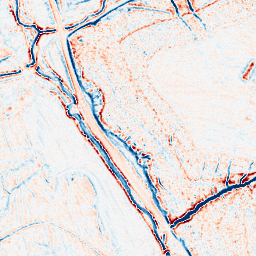
Category: edge_preserving
Decomposition family: bilateral
Decomposition parameters: d: 9
sigma_color: 75
sigma_space: 25
Upsampling method: sinc_hamming
Upsampling parameters: scale: 8
kernel_size: 16
Upsampling scale: 8